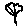
Label: tree